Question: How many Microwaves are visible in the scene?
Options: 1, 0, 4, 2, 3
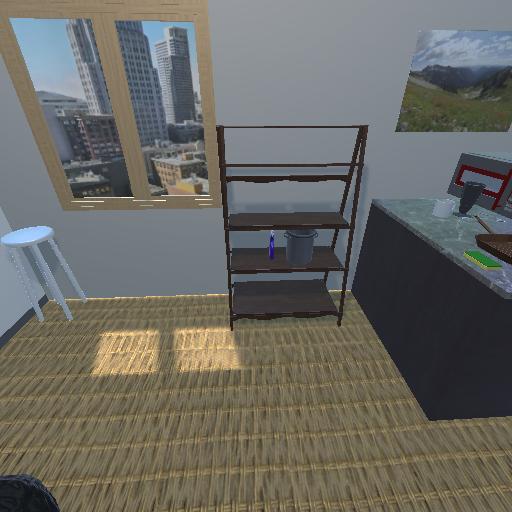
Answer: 1